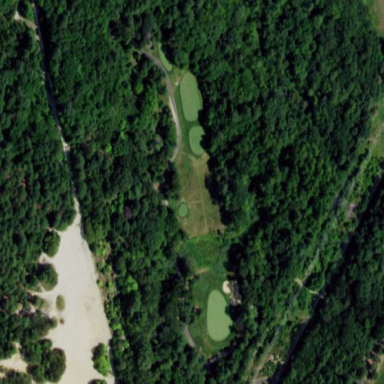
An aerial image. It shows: Golf course surrounded by greenery.